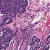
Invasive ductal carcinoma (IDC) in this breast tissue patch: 1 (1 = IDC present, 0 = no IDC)